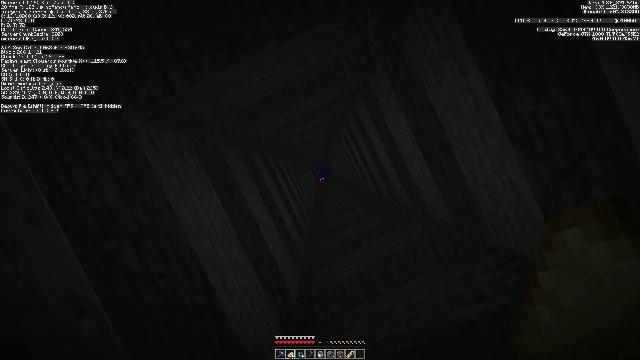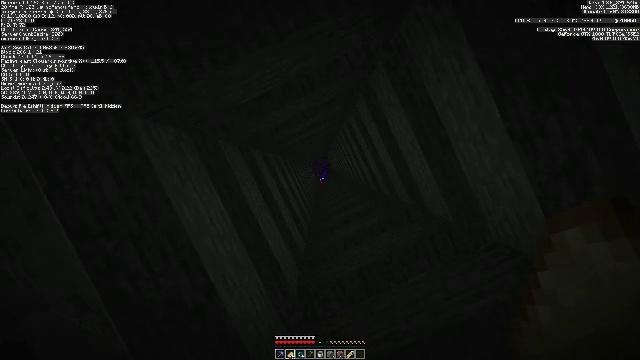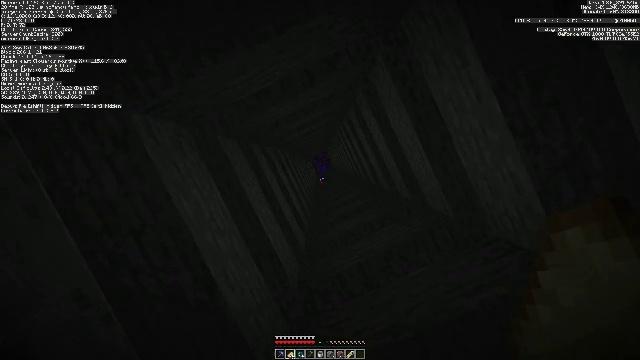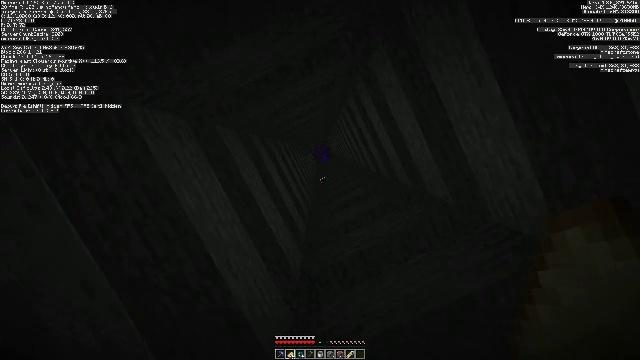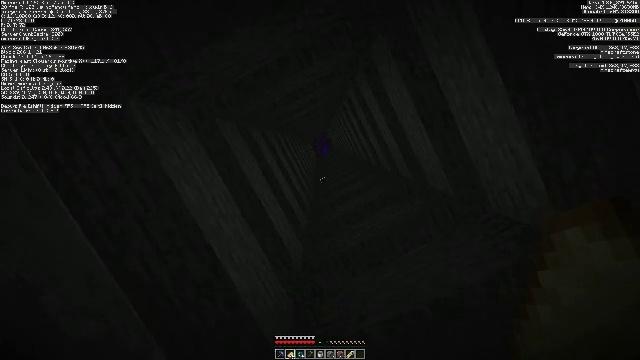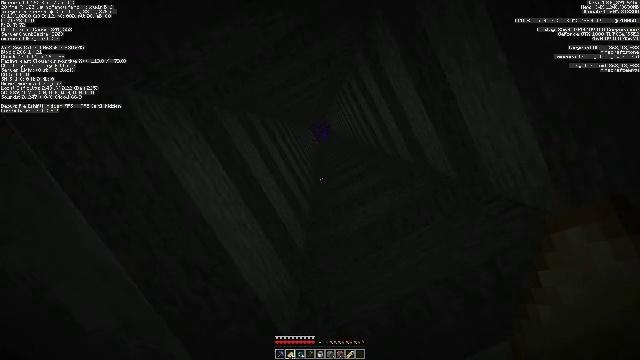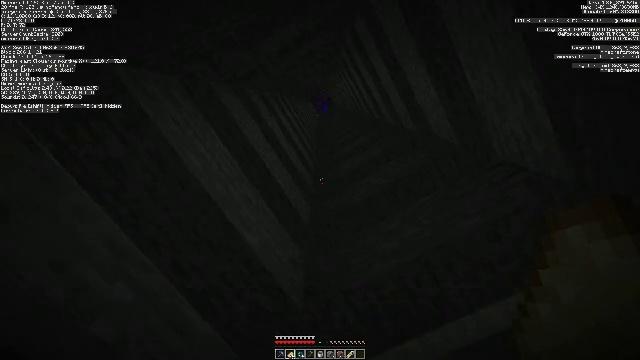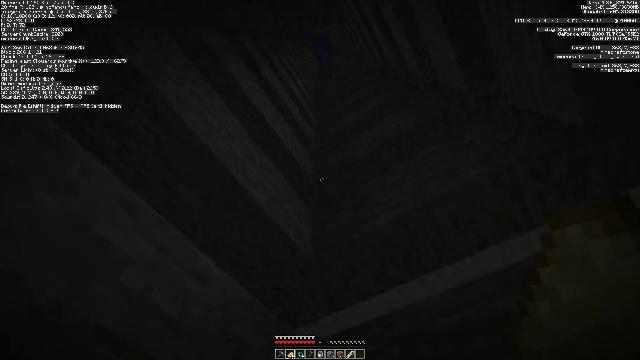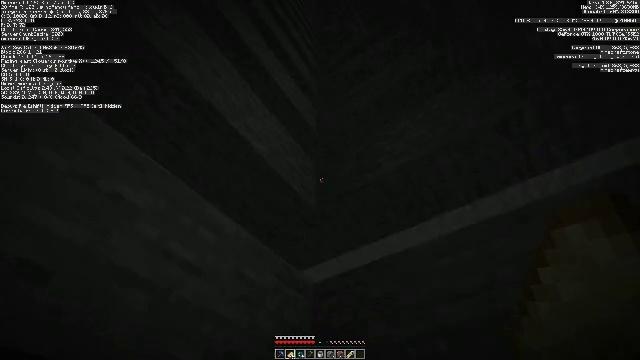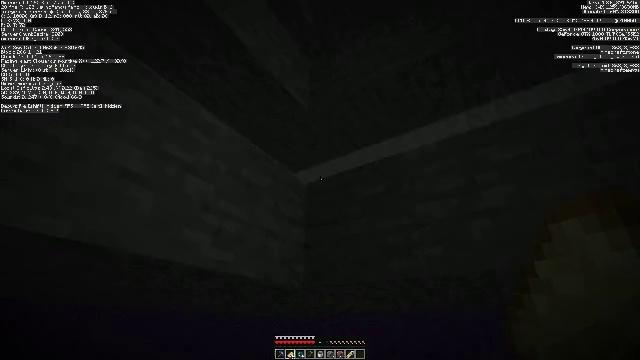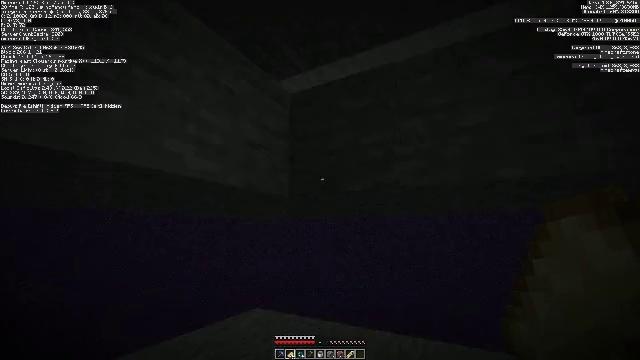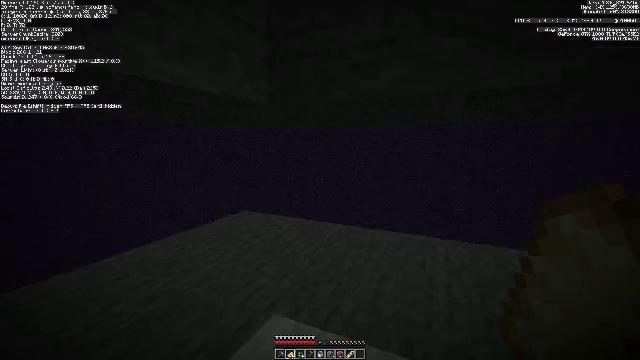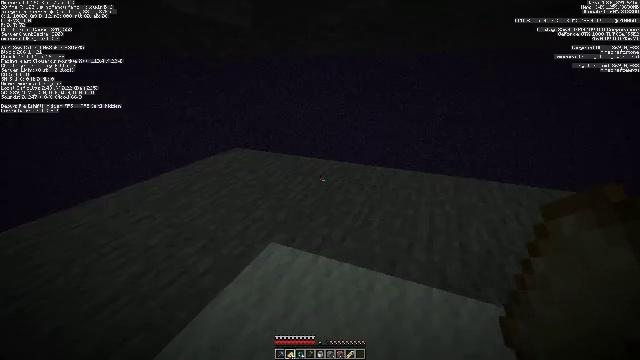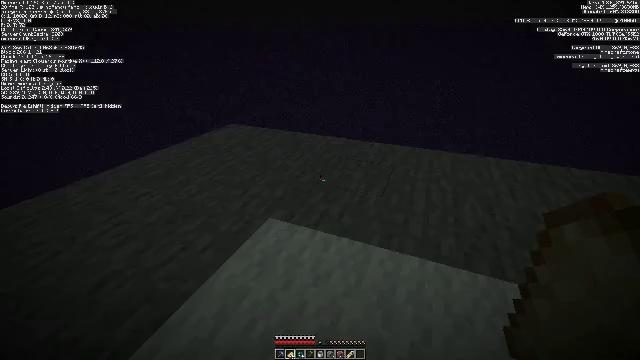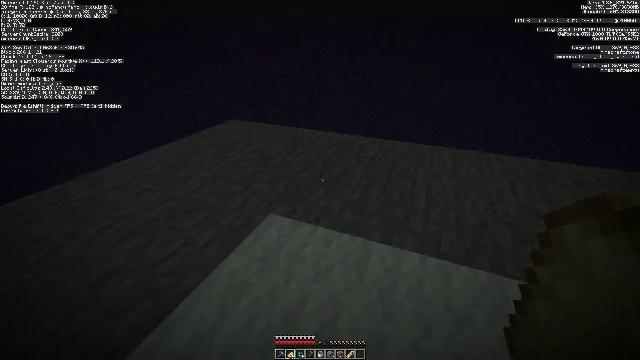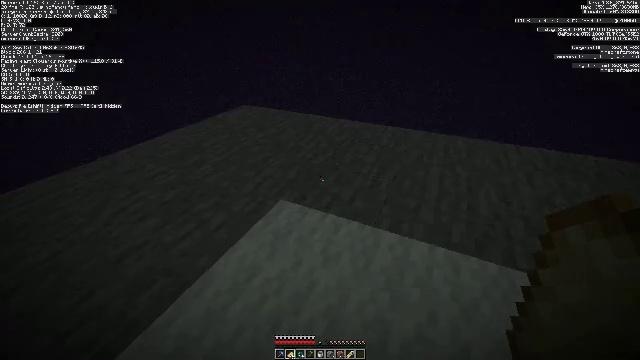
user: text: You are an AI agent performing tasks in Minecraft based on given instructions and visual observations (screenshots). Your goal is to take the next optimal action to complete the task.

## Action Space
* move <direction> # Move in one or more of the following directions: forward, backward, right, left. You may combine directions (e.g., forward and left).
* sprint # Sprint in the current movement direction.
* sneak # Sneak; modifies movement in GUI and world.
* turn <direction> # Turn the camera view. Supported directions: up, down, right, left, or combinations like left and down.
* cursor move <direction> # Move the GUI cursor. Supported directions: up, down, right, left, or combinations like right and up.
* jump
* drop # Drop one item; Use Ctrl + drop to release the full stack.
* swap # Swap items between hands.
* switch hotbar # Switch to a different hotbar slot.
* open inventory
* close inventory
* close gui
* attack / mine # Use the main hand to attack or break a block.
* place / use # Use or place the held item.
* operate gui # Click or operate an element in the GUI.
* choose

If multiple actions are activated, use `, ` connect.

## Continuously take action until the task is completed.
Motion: motion action
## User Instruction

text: Gather the white carpet for inventory.
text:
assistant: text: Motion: no_op
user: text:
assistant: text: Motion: turn down
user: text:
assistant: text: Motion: turn down
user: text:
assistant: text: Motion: turn down
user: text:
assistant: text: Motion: turn left and down
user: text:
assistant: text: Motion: turn left and down
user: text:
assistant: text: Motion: turn left and down
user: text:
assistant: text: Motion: turn left and down
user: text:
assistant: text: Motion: turn right and down
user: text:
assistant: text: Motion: turn right and down
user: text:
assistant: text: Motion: turn right and down
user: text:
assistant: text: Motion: turn right and down
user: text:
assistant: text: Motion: turn down
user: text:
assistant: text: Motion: no_op
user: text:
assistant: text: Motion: turn left and down
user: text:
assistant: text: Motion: turn left and down
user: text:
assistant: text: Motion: turn right and down
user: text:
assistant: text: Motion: turn right and down
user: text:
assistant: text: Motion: turn right and down
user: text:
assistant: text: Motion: turn right and down
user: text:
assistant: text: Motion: turn right and down
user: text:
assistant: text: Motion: turn right and down
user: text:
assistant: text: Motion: turn right and down
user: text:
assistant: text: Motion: turn right
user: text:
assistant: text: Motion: turn right and up
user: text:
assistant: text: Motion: turn right and up
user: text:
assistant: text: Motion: turn right and up
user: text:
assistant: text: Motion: turn right and up
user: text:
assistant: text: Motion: turn right and up
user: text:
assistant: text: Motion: turn left and up